Field crop: maize
Growth stage: 2
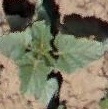
Species: datura